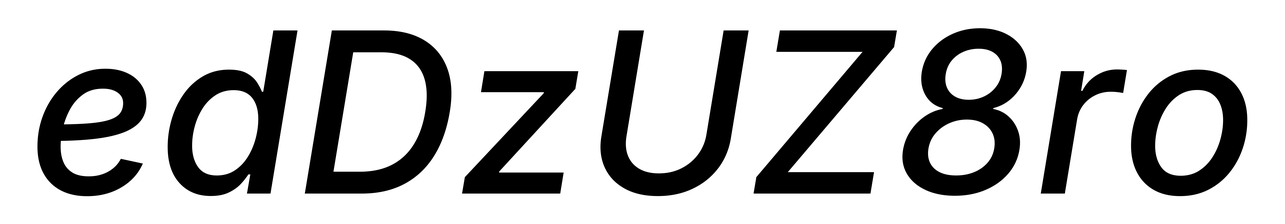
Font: Inter-Italic_Medium_Italic